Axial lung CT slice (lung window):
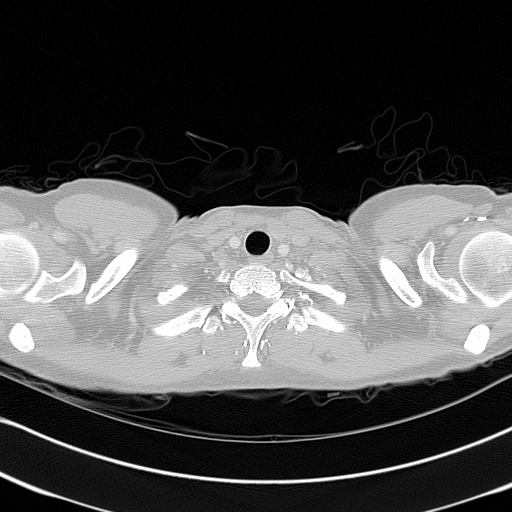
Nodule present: no